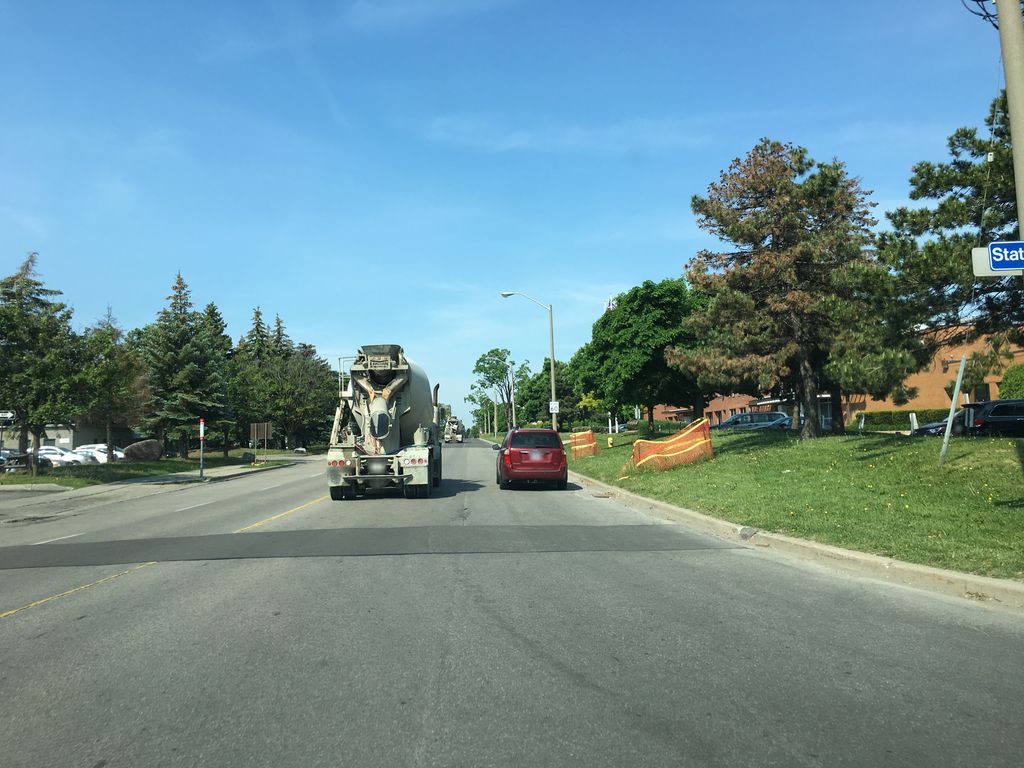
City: toronto